Interaction volume radius: 5 \u00c5
Interaction volume height: 35 \u00c5
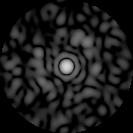
Disorder parameter: 0.808